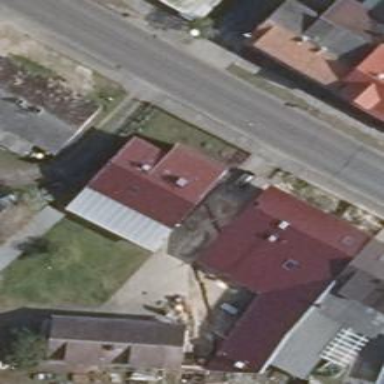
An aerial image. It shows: House with flat grey roof.